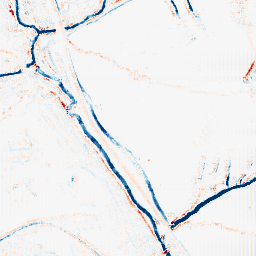
Category: morphological
Decomposition family: morphological_ellipse
Decomposition parameters: operation: average
width: 5
height: 5
Upsampling method: fft_zeropad
Upsampling parameters: scale: 2
Upsampling scale: 2